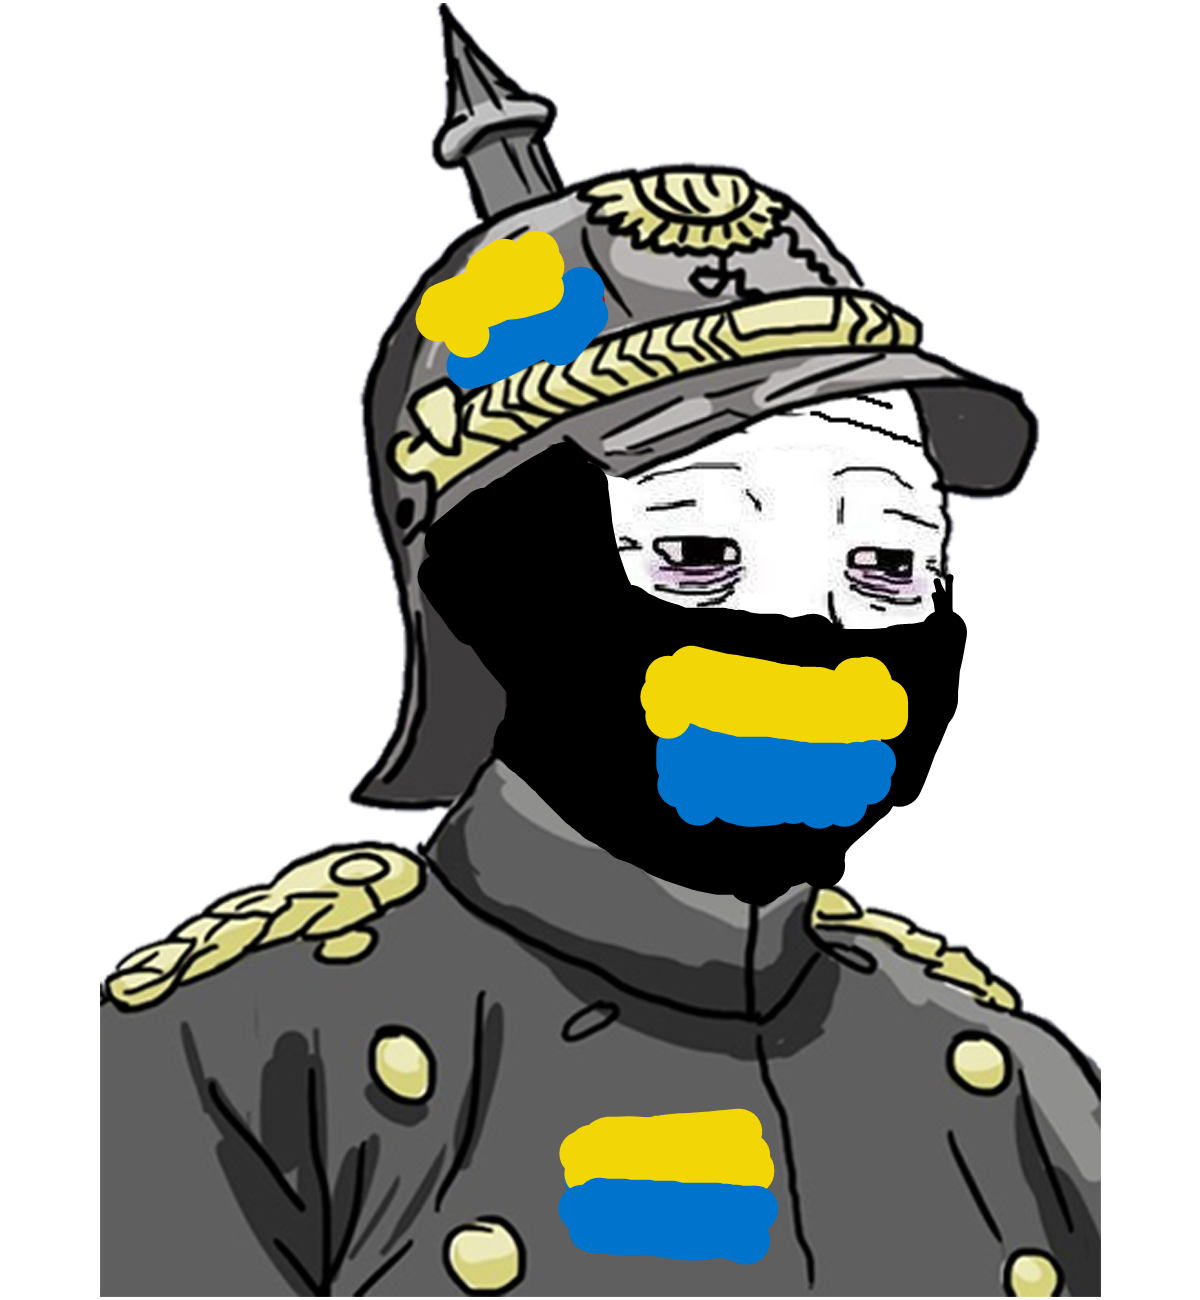
Label: 5_Doomer